Field crop: maize
Growth stage: 1
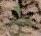
Species: atriplex